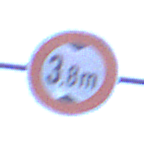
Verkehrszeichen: TatsaechlicheHoehe
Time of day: SunriseSunset
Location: Outdoor (Suburban)
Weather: PartlyCloudy
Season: NotSpecified
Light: Natural